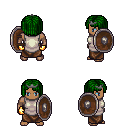
a pixel art fantasy rpg character, male body template, human, dark skin, white tunic, robe skirt, green pageboy hairstyle, iron tiara, gold gloves, shield, four views (front, back, left, right), 2x2 character sprite sheet, small pixel art, hard edges, no anti-aliasing